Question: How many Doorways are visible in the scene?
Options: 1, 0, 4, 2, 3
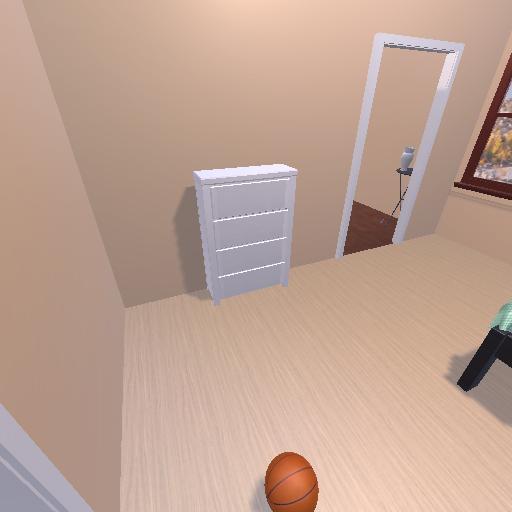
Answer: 1